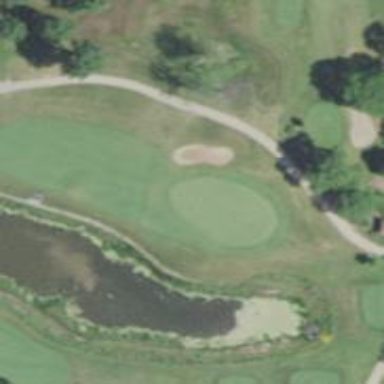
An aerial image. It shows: View of golf hole.